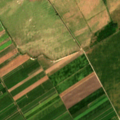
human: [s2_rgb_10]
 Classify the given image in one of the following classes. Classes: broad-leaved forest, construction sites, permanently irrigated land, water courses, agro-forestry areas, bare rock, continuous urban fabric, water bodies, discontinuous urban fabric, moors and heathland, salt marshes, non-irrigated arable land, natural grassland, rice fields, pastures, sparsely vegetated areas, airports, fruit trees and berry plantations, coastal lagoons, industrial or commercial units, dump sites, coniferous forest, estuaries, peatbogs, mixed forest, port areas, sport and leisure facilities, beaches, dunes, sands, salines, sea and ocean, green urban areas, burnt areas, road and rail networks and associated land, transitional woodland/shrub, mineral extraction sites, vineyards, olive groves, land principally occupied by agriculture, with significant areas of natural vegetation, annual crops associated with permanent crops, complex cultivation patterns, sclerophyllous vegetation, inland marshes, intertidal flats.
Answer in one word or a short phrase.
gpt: non-irrigated arable land, pastures